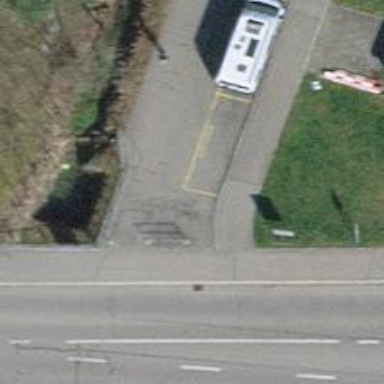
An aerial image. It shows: Bollard barrier.